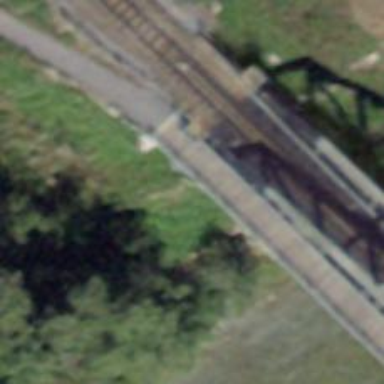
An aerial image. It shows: Bridge over cycleway.